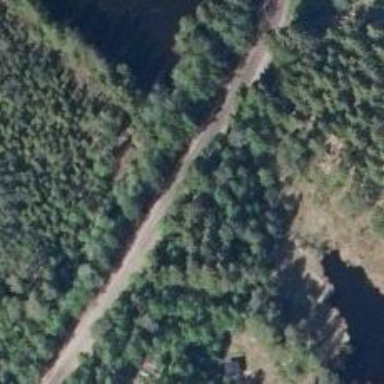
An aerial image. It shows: Unclassified road.